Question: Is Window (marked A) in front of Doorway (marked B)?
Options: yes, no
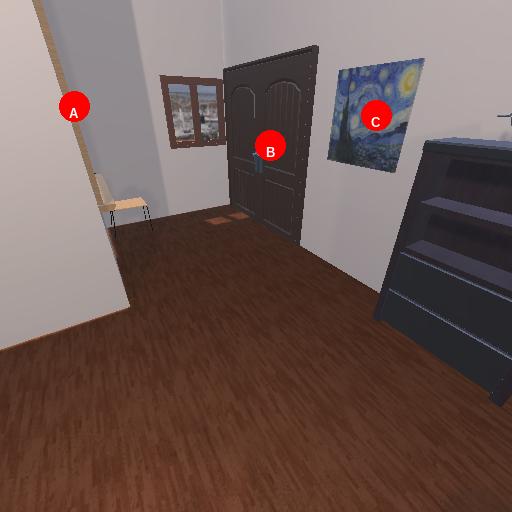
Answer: yes